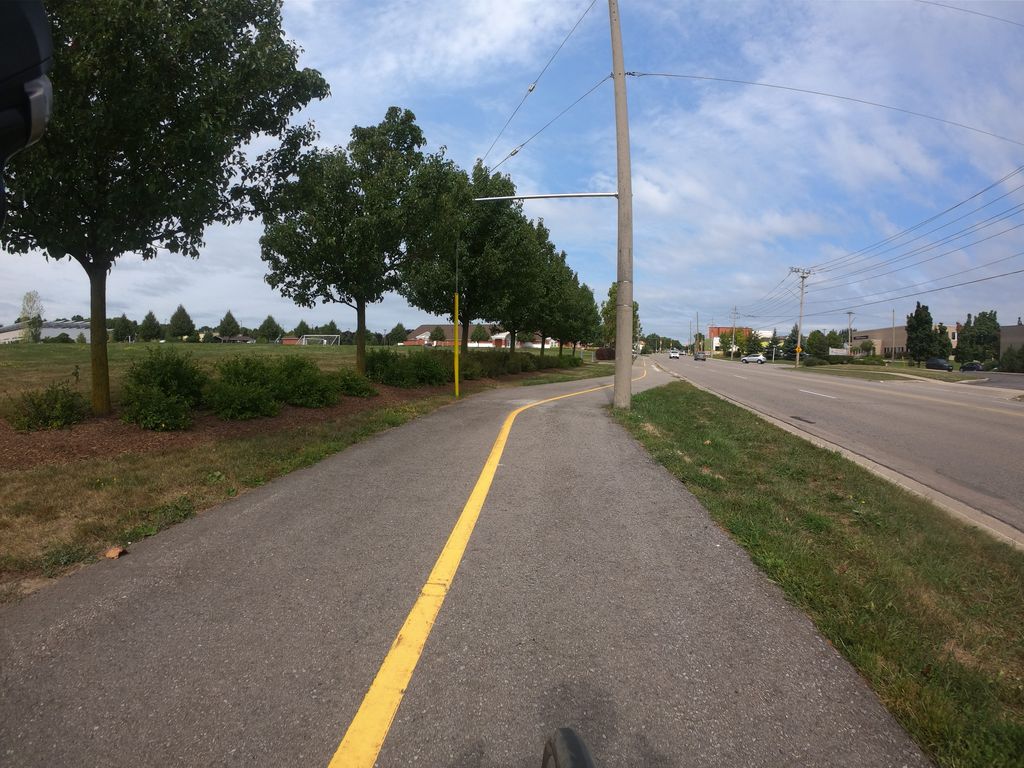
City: kitchener-waterloo